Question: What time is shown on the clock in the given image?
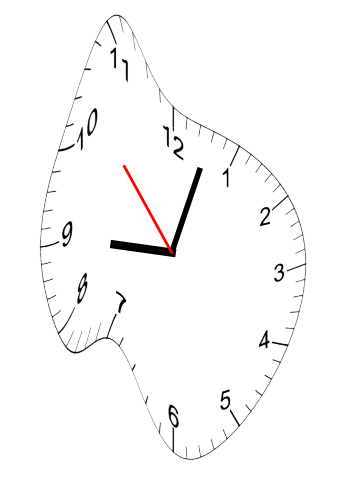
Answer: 09:02:53